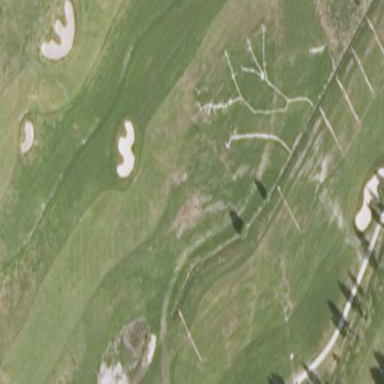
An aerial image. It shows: Grassy area designated as golf fairway.